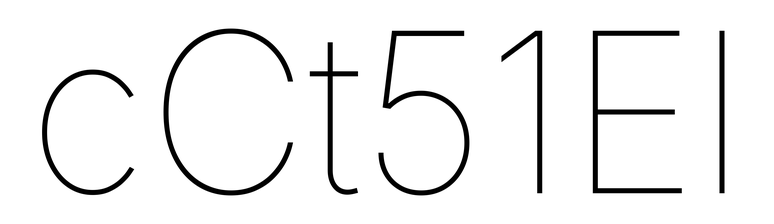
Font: Inter_Thin